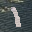
Label: 1